Field crop: tomato
Growth stage: 1
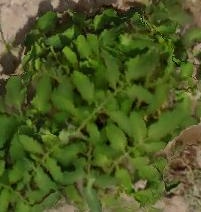
Species: tomato